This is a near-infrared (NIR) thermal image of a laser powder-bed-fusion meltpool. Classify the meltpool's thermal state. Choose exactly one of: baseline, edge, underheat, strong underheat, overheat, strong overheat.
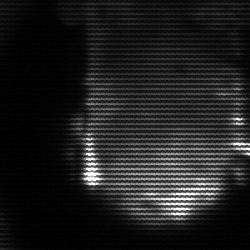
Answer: baseline